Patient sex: F
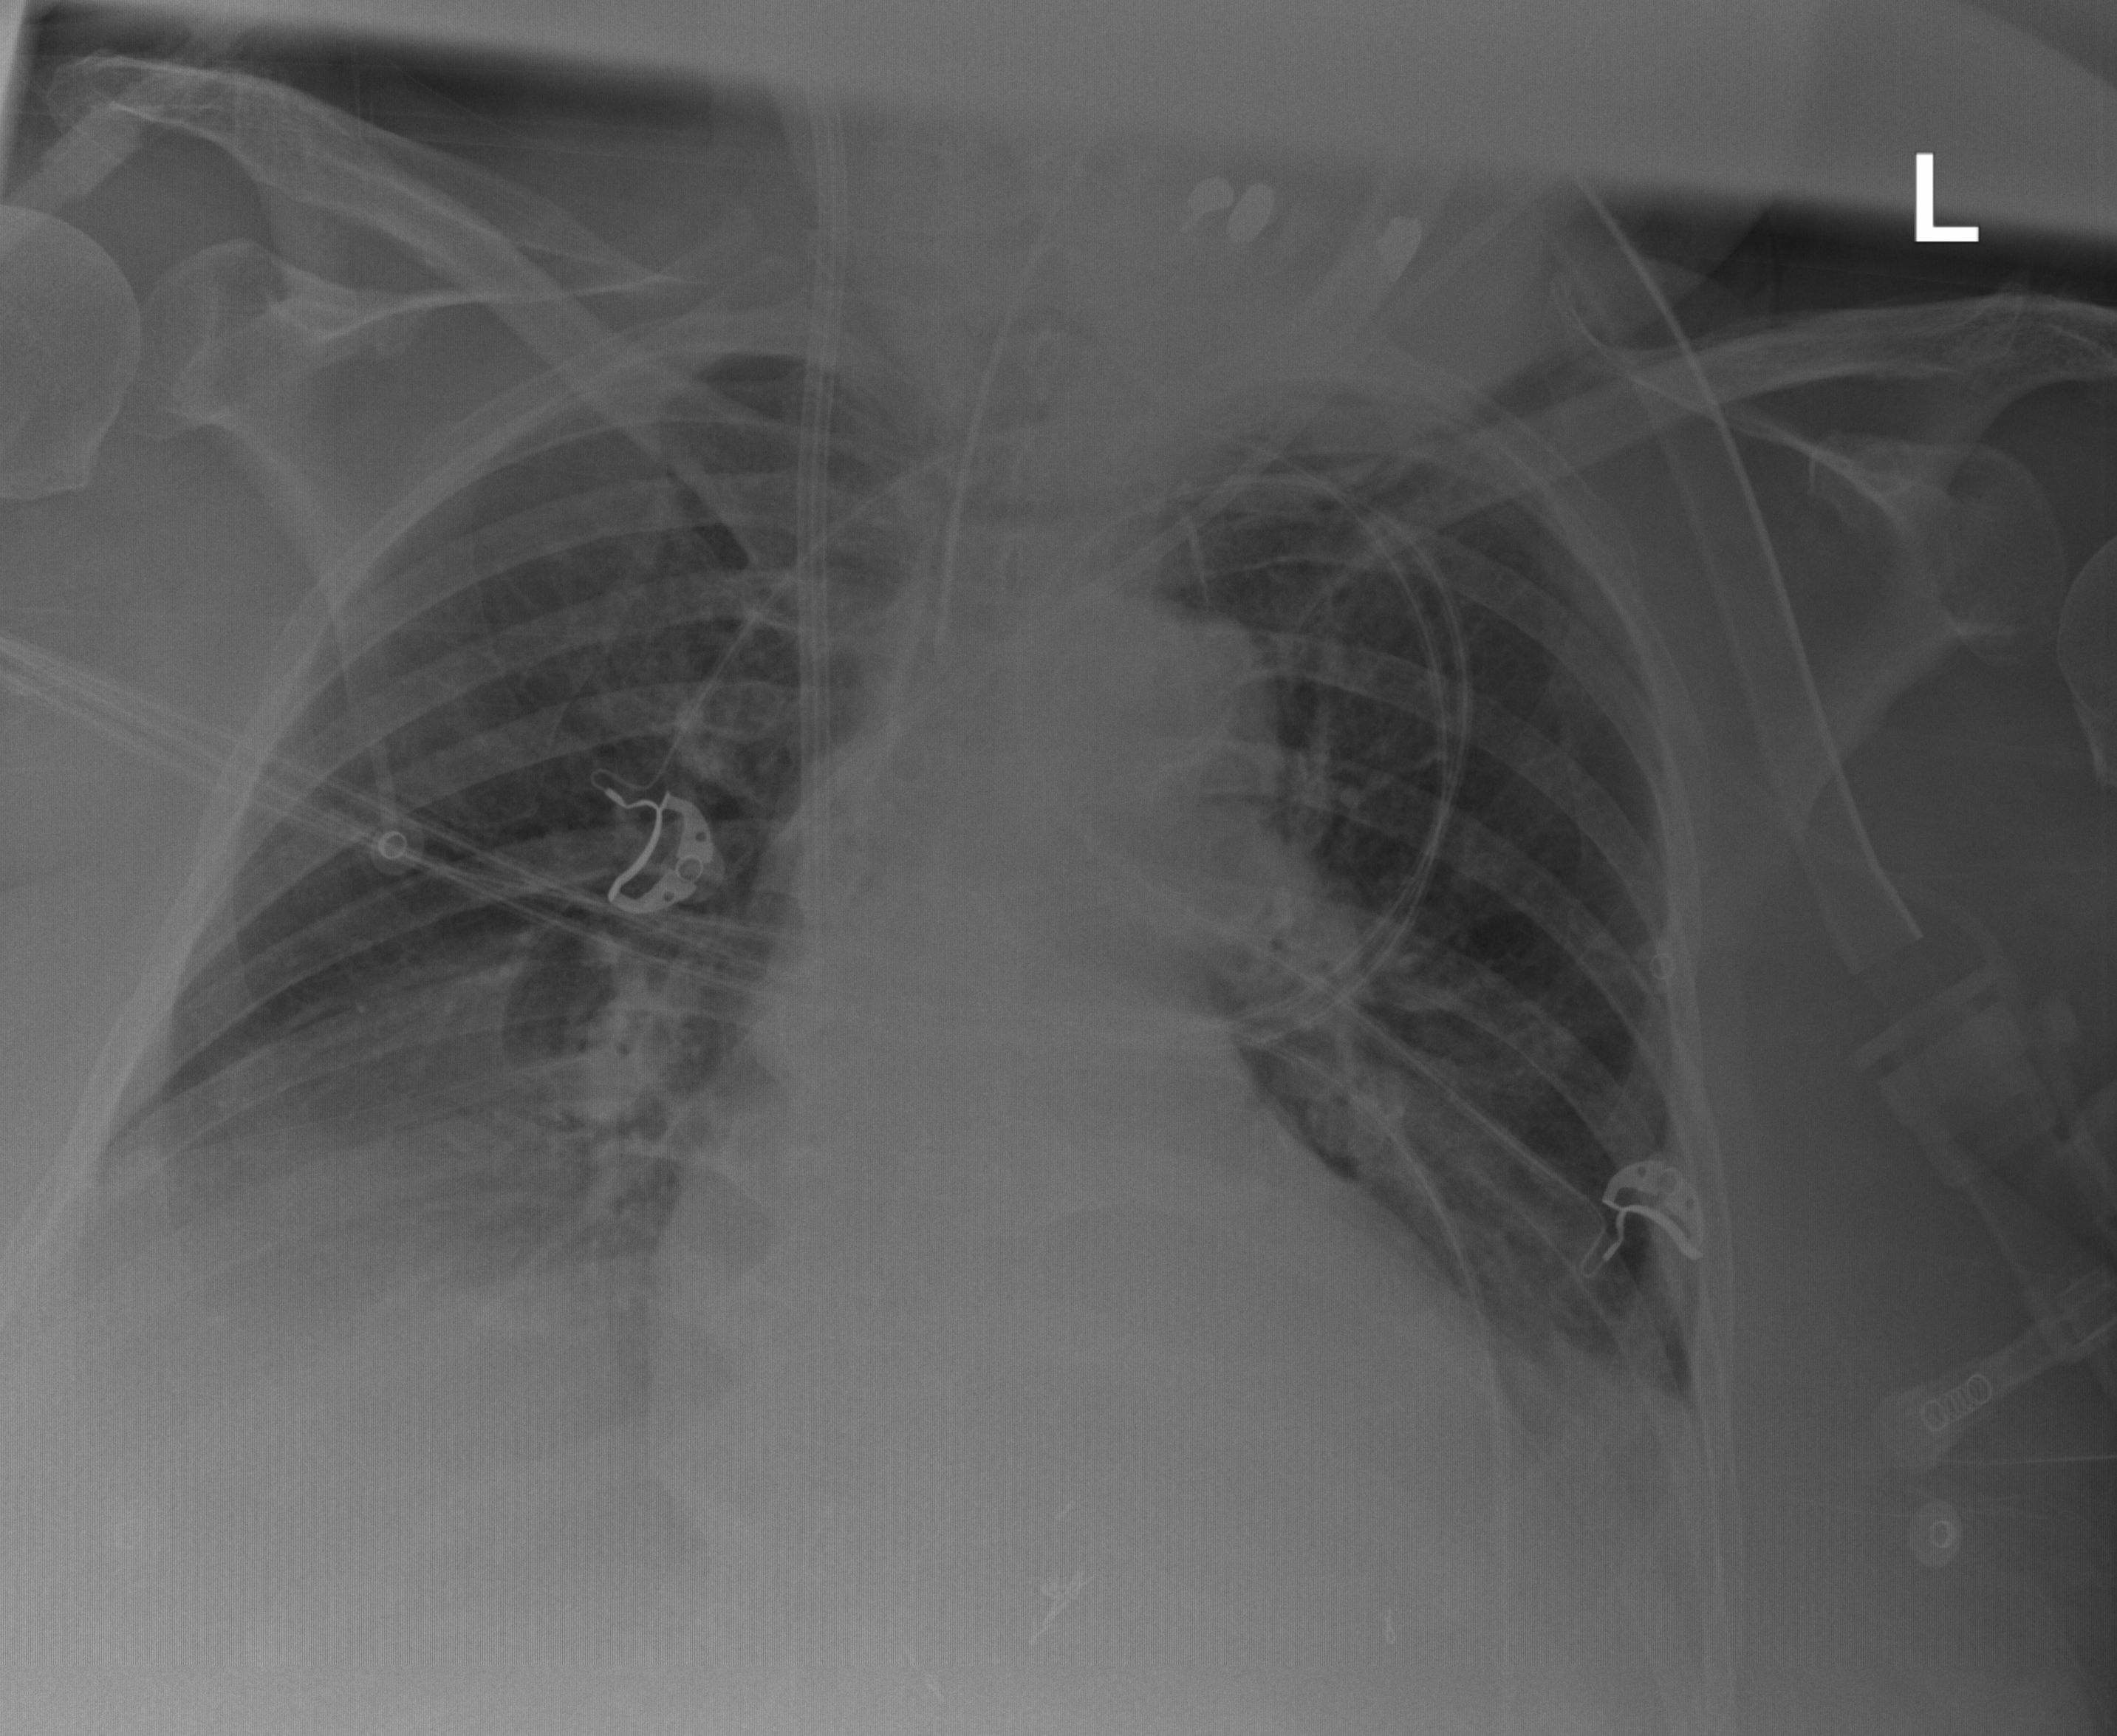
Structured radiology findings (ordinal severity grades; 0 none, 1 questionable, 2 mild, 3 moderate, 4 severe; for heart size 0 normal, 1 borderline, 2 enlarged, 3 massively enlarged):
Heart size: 2
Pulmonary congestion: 2
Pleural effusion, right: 0
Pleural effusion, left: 0
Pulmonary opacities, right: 2
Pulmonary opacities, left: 2
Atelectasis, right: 2
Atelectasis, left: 2